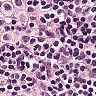
Metastatic tissue present: yes